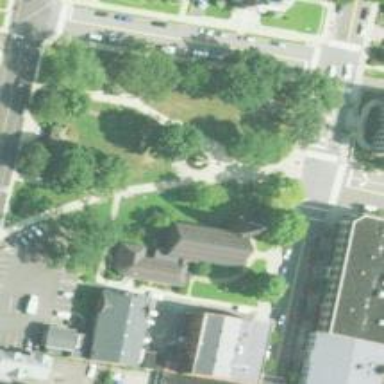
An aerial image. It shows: Historic monument.